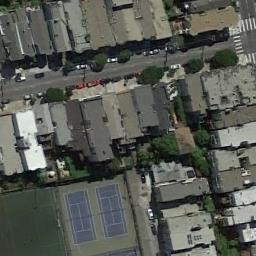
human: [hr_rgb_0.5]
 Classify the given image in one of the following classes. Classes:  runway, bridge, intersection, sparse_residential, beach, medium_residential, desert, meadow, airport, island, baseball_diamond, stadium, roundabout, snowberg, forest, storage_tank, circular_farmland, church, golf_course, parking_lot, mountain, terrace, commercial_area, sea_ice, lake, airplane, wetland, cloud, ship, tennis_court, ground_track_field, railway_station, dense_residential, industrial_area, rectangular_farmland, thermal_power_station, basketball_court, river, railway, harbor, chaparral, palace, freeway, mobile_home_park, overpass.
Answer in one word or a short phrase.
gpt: tennis_court